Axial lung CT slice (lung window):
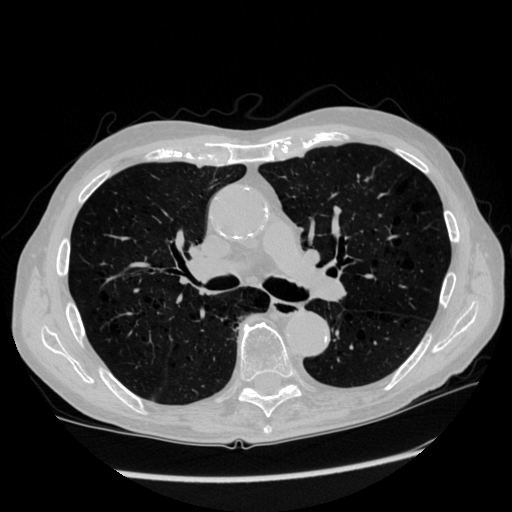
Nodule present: no